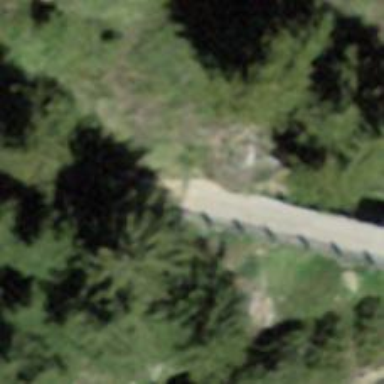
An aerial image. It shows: Path leading to bridge.